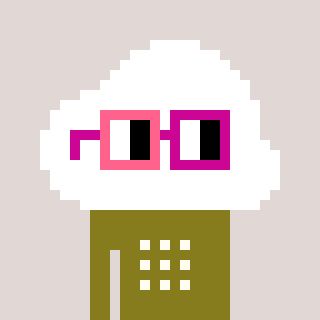
a pixel art character with square pink and red glasses, a cloud-shaped head and a gunk-colored body on a warm background